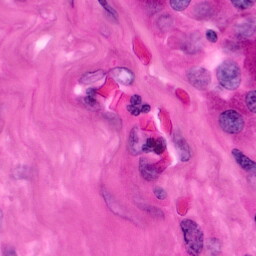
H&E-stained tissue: Pancreatic